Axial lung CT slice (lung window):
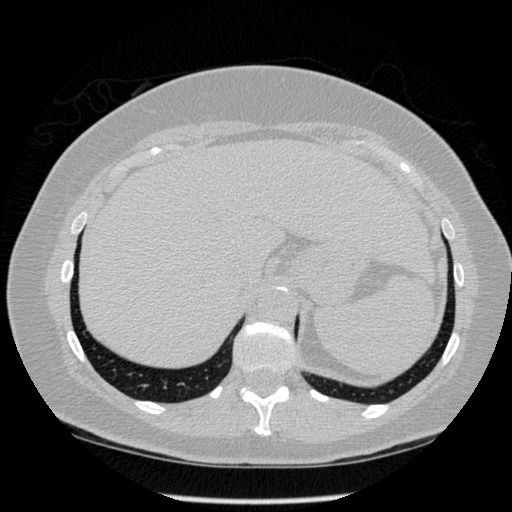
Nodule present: no